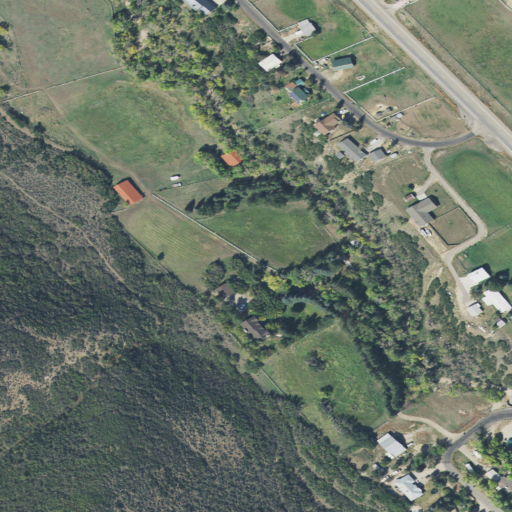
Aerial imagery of valley in Utah named Daniels Canyon containing deciduous forest, shrub, open development, pasture, low intensity development, and medium intensity development